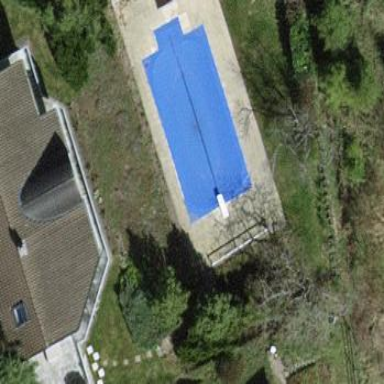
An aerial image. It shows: Swimming pool located in leisure land.